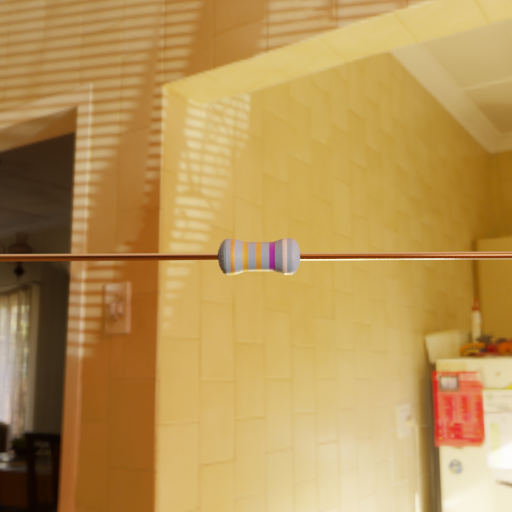
Resistor colour bands (in order): gold, gold, gold, violet, white